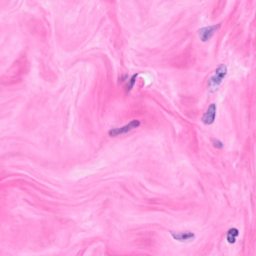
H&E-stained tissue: Breast